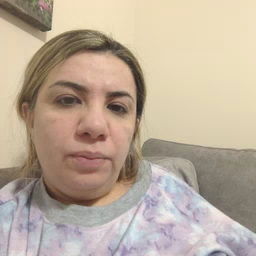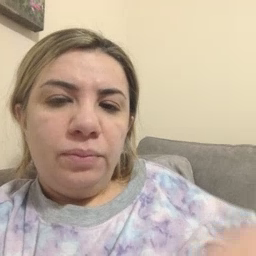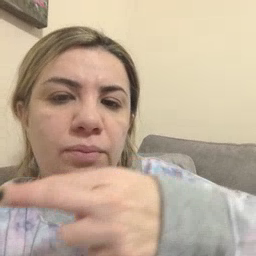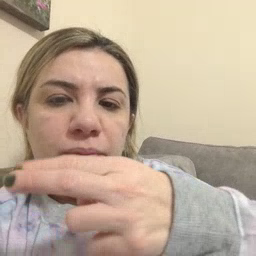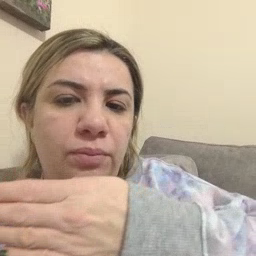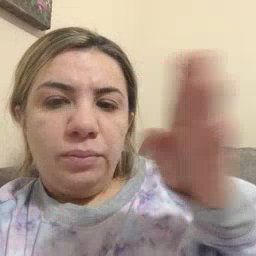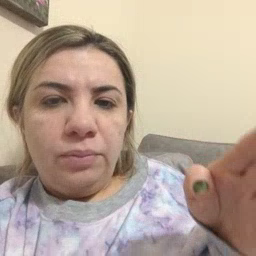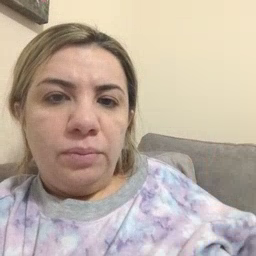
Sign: room